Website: apple
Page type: customer-info-address
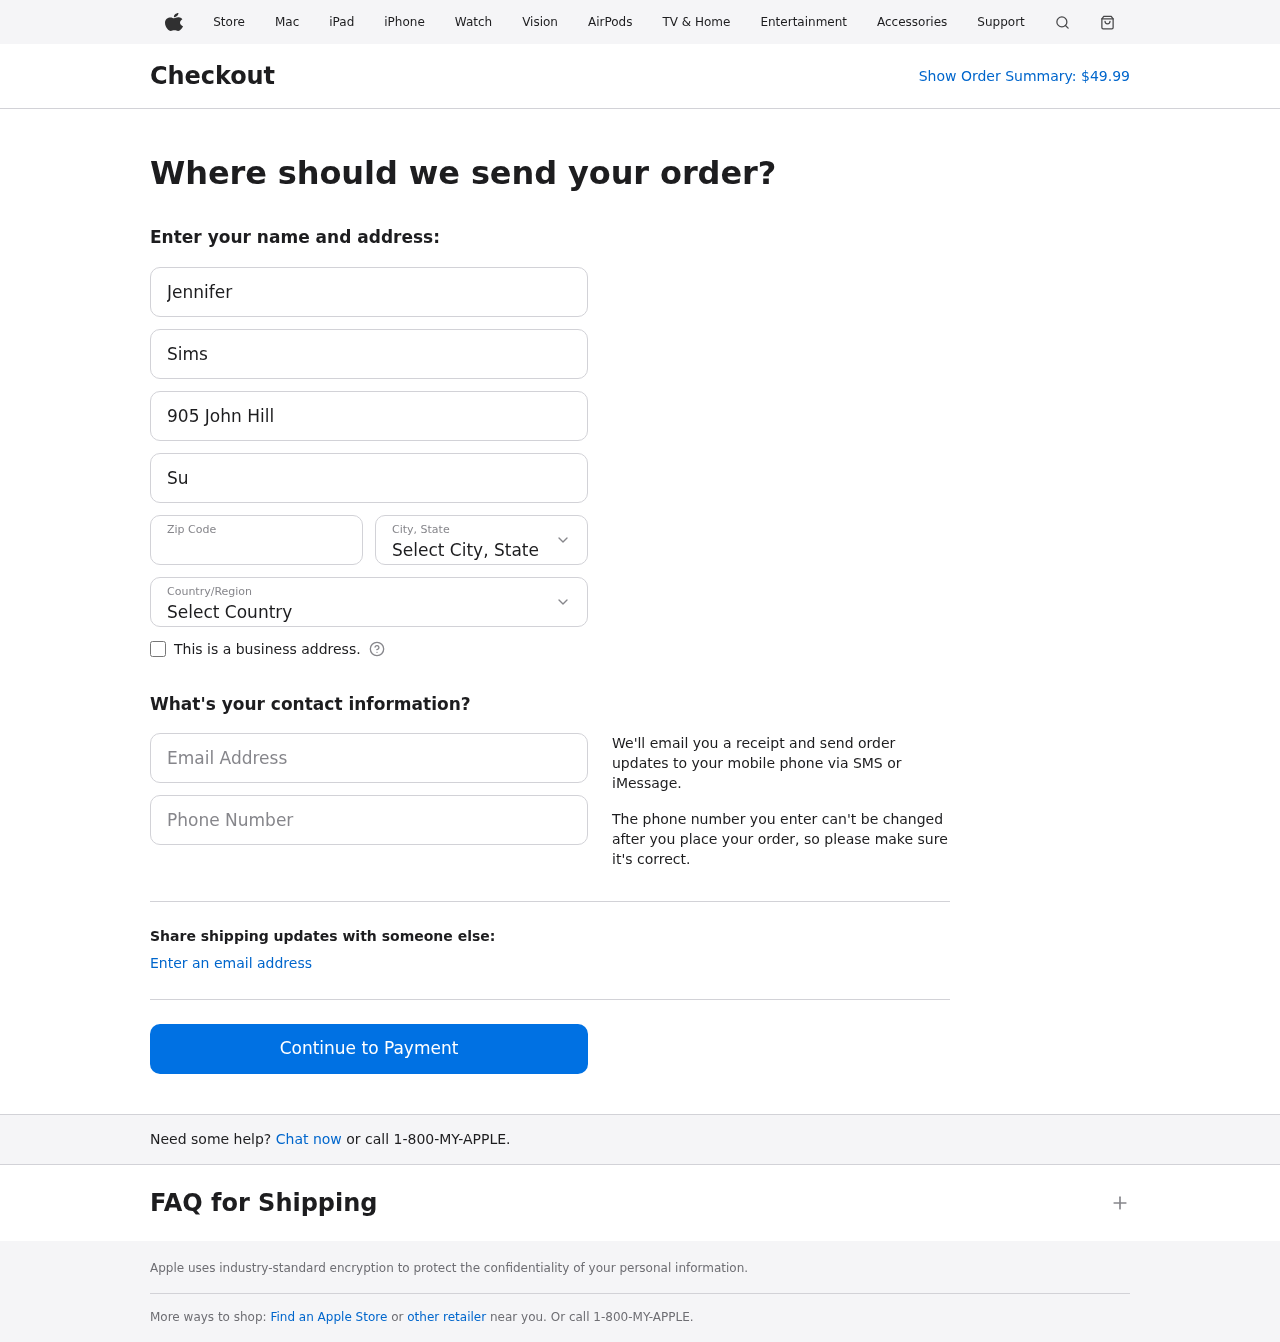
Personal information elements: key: PII_CITY_STATE
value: Port Jenniferton, MD
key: PII_COUNTRY
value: United States
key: PII_EMAIL
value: jsims@hotmail.com
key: PII_FIRSTNAME
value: Jennifer
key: PII_LASTNAME
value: Sims
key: PII_PHONE
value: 3073160677
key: PII_POSTCODE
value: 09385
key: PII_STREET
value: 905 John Hill
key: PII_STREET2
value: Suite 608
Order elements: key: ORDER_TOTAL
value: $49.99